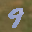
Label: 9